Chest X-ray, PA view. Patient: 42 years old, sex F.
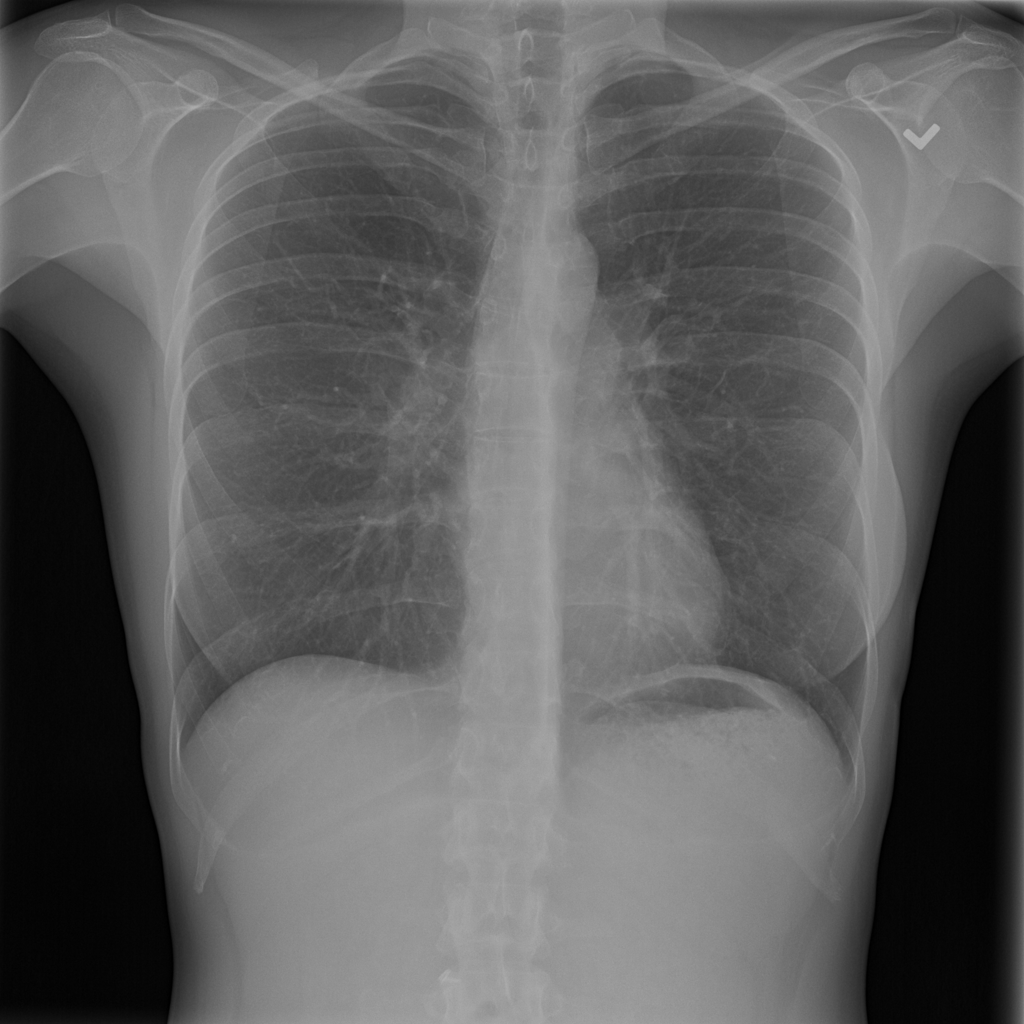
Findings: No Finding